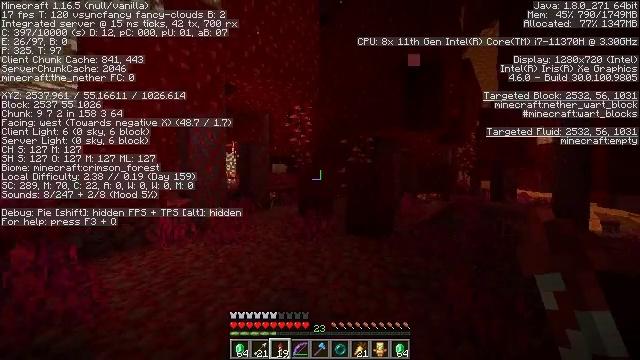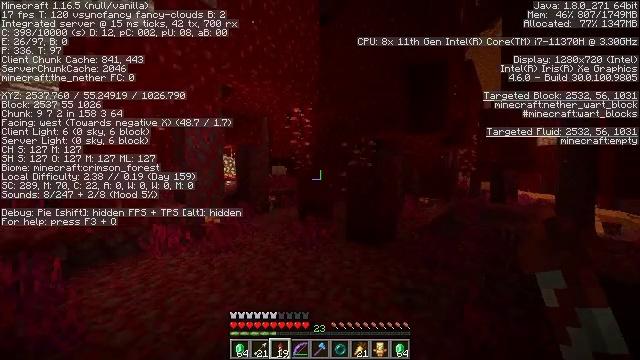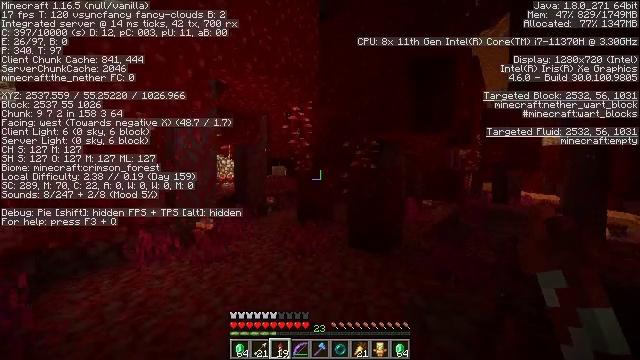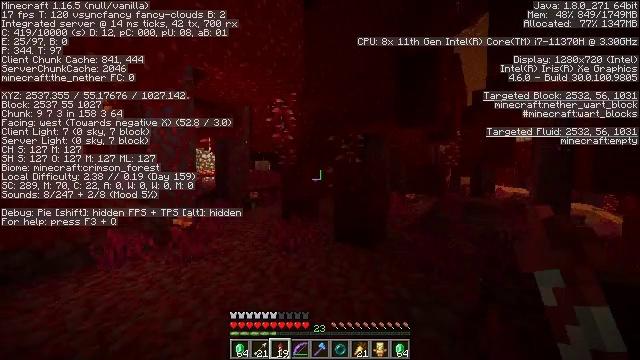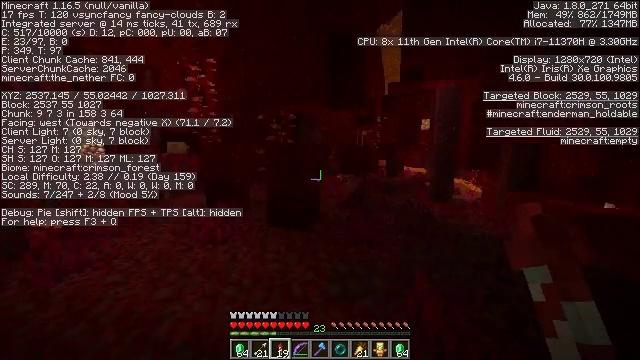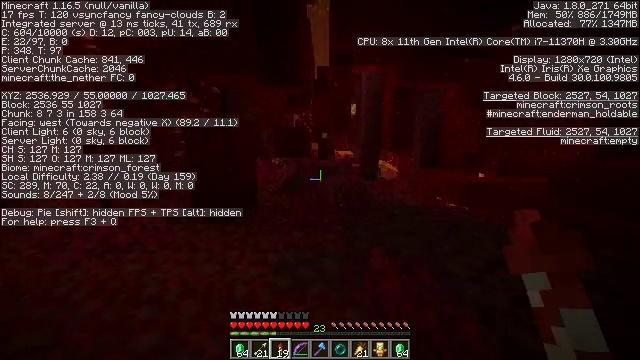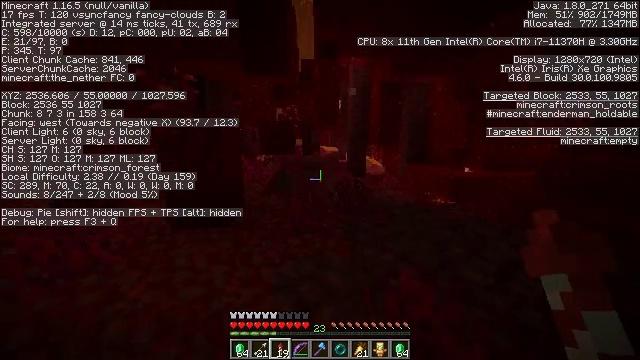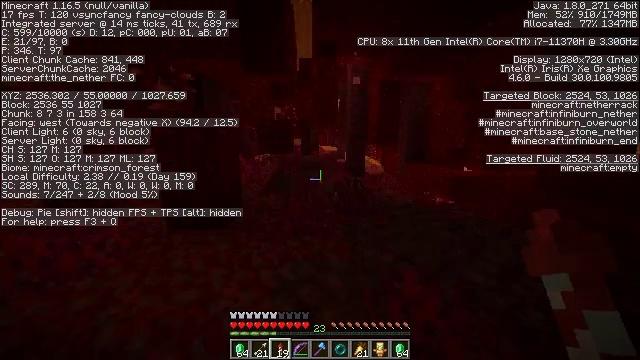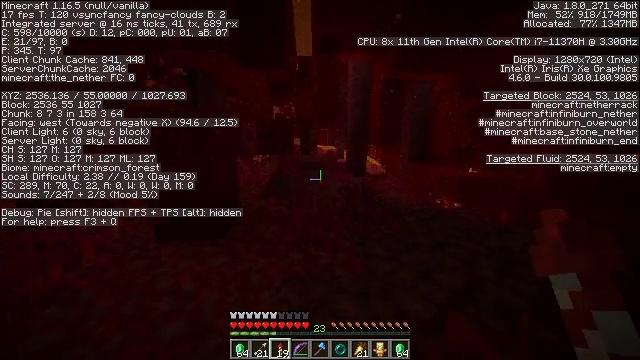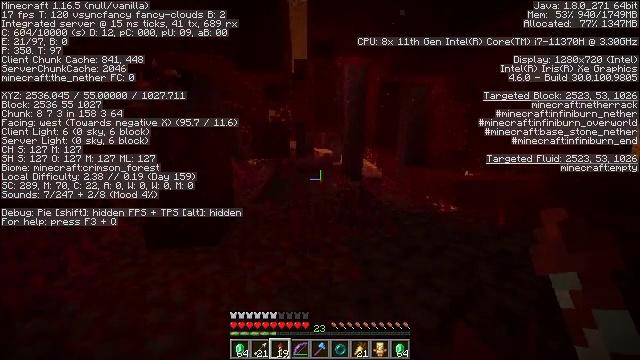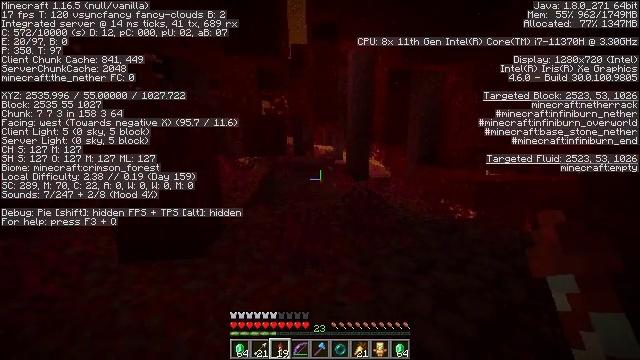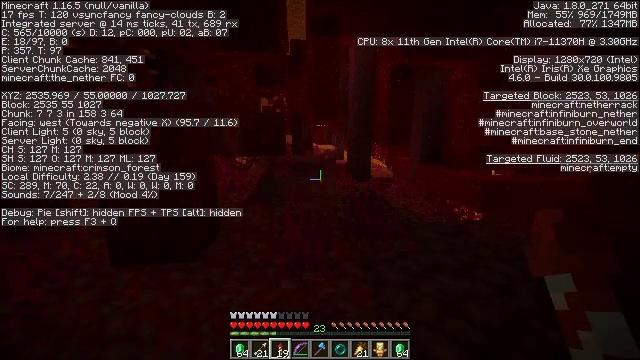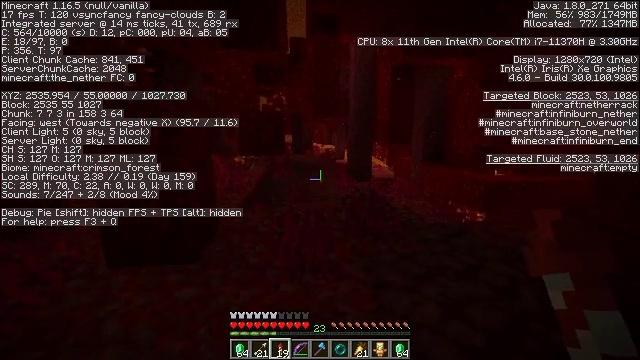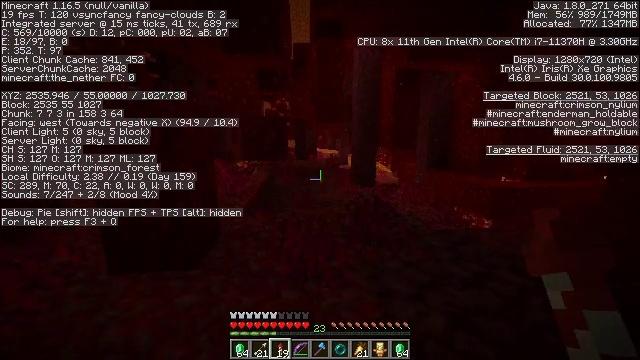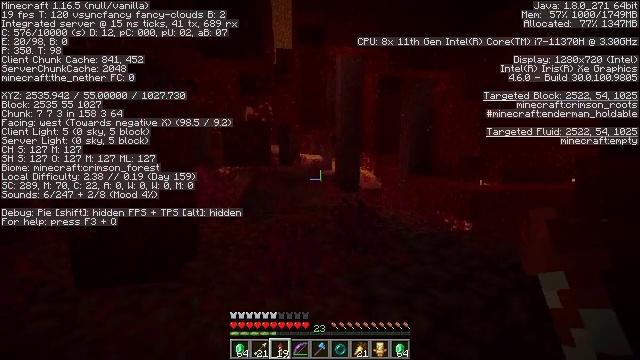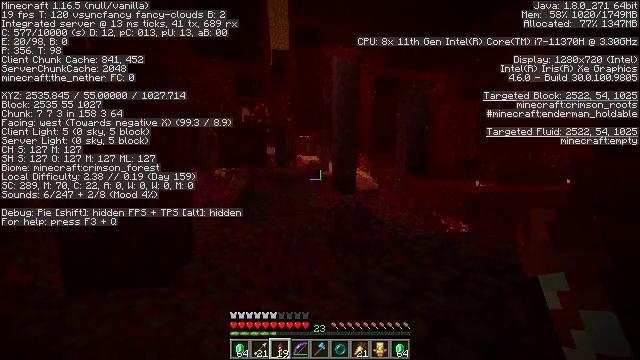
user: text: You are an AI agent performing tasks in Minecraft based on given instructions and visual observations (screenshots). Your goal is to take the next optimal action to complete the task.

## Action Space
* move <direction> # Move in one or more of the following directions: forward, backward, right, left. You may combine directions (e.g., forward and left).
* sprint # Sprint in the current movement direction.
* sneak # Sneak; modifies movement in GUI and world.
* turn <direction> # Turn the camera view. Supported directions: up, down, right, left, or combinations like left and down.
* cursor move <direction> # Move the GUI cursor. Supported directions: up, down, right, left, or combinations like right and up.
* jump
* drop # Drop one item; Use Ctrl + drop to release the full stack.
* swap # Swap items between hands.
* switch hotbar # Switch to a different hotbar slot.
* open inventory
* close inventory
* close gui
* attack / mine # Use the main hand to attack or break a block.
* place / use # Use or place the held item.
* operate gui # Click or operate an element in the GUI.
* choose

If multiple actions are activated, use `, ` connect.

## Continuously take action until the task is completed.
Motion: motion action
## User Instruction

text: Collect crimson stem for building materials.
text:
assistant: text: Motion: move forward, sprint, jump
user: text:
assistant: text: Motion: move forward, sprint, jump
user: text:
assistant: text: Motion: move forward, sprint, turn right and down
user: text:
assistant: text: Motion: move forward, sprint, turn right and down
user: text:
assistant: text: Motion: move forward, sprint, turn right and down
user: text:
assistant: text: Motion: move forward, turn right and down
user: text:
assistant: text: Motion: move forward
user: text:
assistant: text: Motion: no_op
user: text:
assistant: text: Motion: turn right
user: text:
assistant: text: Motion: no_op
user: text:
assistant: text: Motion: no_op
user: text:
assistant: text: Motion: no_op
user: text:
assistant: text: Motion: turn up
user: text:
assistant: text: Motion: turn right and up
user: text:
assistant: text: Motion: move forward
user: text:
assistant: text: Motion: move forward
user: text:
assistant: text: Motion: move forward
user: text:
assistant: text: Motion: move forward, sprint
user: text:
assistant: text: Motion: move forward, sprint
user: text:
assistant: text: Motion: move forward, sprint, turn left
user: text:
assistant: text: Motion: move forward, sprint, turn left
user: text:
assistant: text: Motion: move forward, sprint, turn left
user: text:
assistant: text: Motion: move forward, sprint, turn left
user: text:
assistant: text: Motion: move forward, sprint
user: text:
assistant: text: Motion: move forward and move right, sprint, turn left and up
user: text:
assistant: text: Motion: move forward and move right, turn left and up
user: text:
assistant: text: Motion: no_op
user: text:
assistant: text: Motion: no_op
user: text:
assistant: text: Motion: turn left
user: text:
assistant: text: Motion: turn left and up